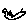
Label: bird